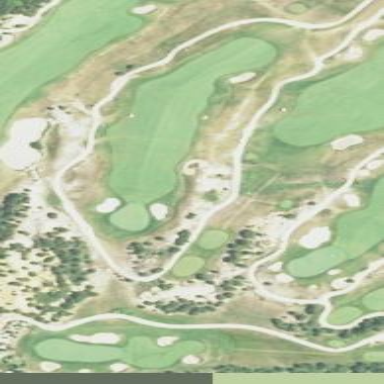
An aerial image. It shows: Golf fairway surrounded by grass.